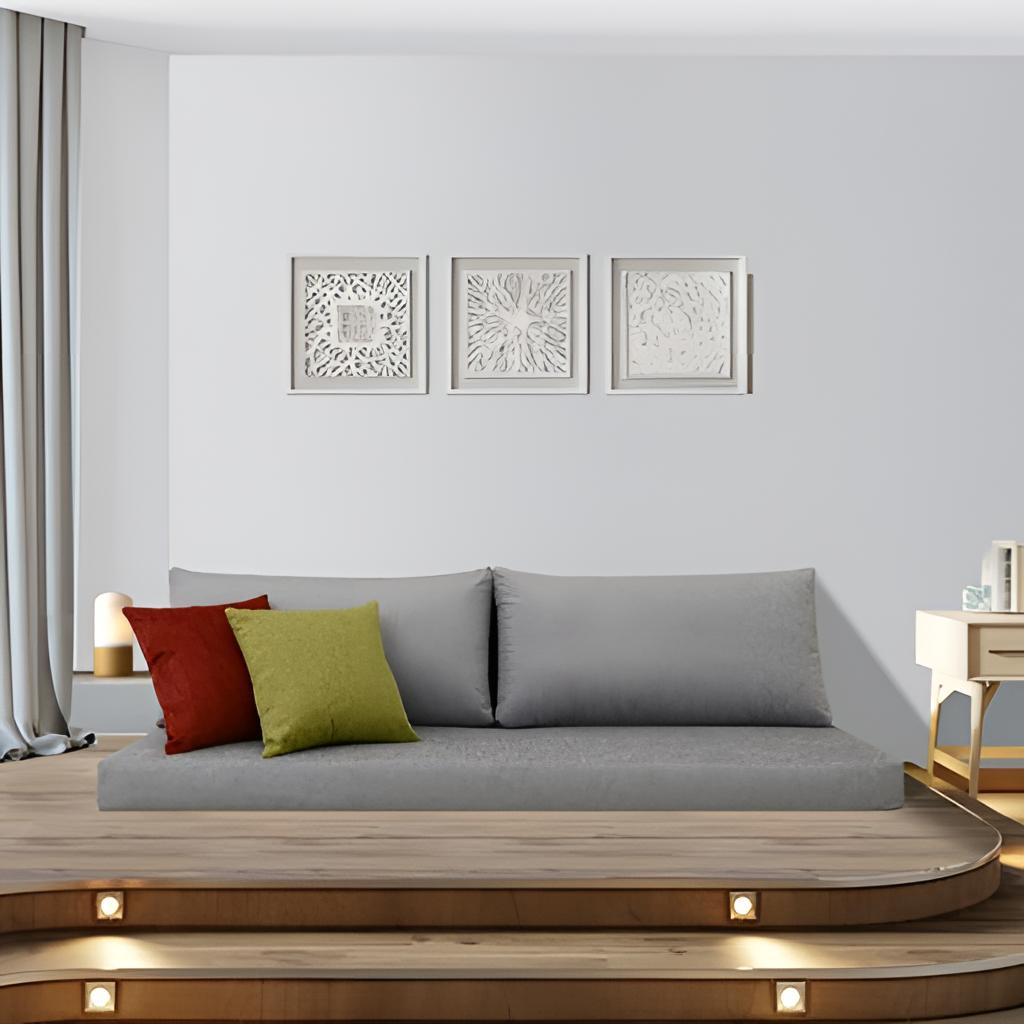
living room, gray fabric sofa, modern, paint wallpaper, with solid pattern, wood flooring, with plank pattern